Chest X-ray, AP view. Patient: 51 years old, sex F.
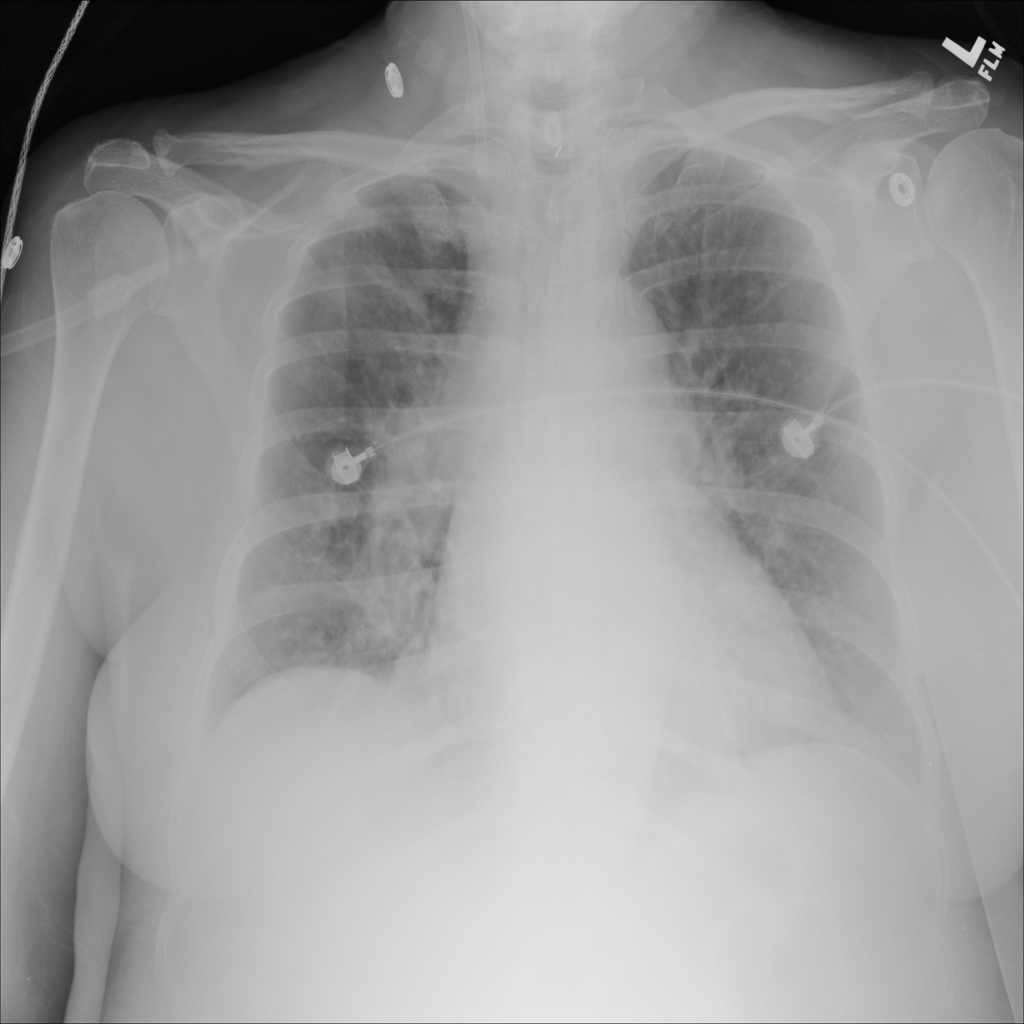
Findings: No Finding